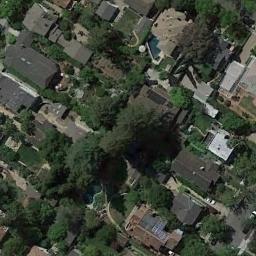
Label: residential